高一 · 代数
如图所示程序框图是用 “二分法”求方程 $x^{2}-2=0$ 的近似解的算法, 有下列判断:

(1)若 $a=-1, b=3, d=0.01$, 则输出的值在 $\left[\frac{21}{16}, \frac{22}{16}\right]_{\text {之间; }}$

(2)若 $a=1, b=1.2, d=0.01$, 则程序执行完毕将没有值输出;

(3)若 $a=0, b=2, d=0.01$, 则程序框图最下面的判断框刚好执行 8 次程序就结束.

其中正确命题的个数为（）

$\begin{array}{llll}\text {
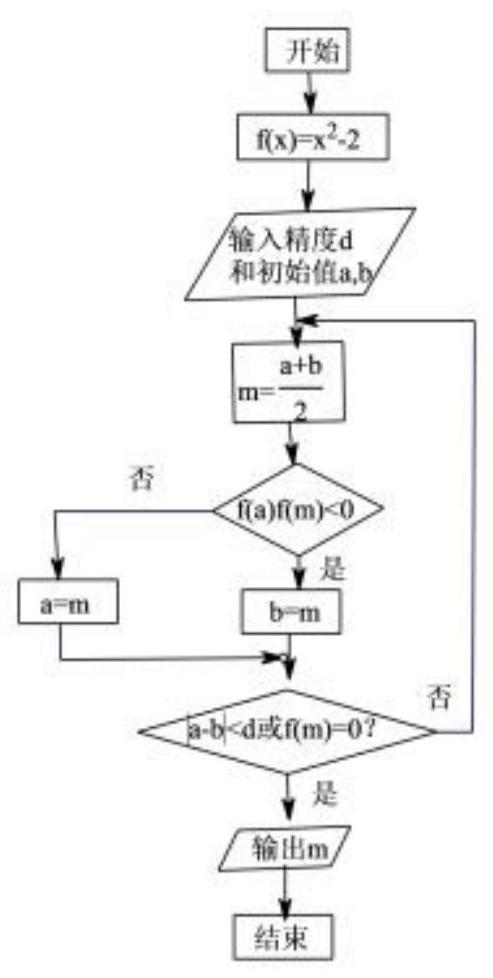
} 0 & \text { B. } 1 & \text { C. } 2 & \text { D. } 3\end{array}$
答案: B
解析: 模拟执行程序:

(1) $a=-1, b=3$, 区间 $[-1,3]$ 上方程 $x^{2}-2=0$ 存在一个解,

$\because f\left(\frac{21}{16}\right)=\left(\frac{21}{16}\right)^{2}-2=-